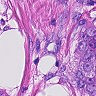
Metastatic tissue present: yes